Question: I have a responsive image which transitions on hover. When the image is at 100% width, the hover transition works fine. However, in FF21, when you shrink the browser window down to a size where the image starts shrinking, and then hover over the image, at some sizes there is a small but perceptible shift upwards (of the background image). It is a very small shift, and it doesn't occur at every width (strangely).

I've tried IE and Chrome as well, and they don't show this behavior. So it seems to be FF specific. It looks like it's resizing the image to be 1px less high. Does anyone know why that is, and how to fix it? (jfiddle link below so you can see for yourself)
<URL>
HTML
'''
<body>
<figure>
<h2><a href="#">Title</a></h2>
<a href="#"><img src="http://placehold.it/500x450" /></a>
</figure>
</body>
'''
CSS
'''
* {
margin: 0;
padding: 0;
box-sizing: border-box;
-moz-box-sizing: border-box;
-webkit-box-sizing: border-box;
}
html, body {
width: 100%;
font-size: 100%;
}
/*========================================
============== CENTER IMAGES =============
========================================*/
body {
text-align: center;
}
/*========================================
=========== RESPONSIVE IMAGES ============
========================================*/
figure, figure > a, img {
max-width: 100%;
}
/*========================================
============ GENERAL STYLING =============
========================================*/
figure h2 {
text-align: center;
font-style: italic;
font-size: 1.75rem; /* 16 x 1.75 = 28px */
font-weight: normal;
}
figure h2 a {
text-decoration: none;
color: black;
}
/*========================================
============ HOVER TRANSITION ============
========================================*/
figure {
padding: 1rem 1rem 2rem;
position: relative;
display: inline-block;
}
figure h2 {
margin: -1rem 0 0 -1rem; /* offset the figure padding */
z-index: 2;
position: absolute;
line-height: 0;
width: 100%;
top: 50%;
}
figure h2 a {
z-index: 1;
color: rgba(255,255,255,0);
-webkit-transition: color 0.3s ease-in-out;
-moz-transition: color 0.3s ease-in-out;
-o-transition: color 0.3s ease-in-out;
transition: color 0.3s ease-in-out;
}
figure:hover h2 a {
color: rgba(255,255,255,1);
}
figure > a {
display: inline-block;
line-height: 0;
background: black;
box-shadow: 0 2px 5px black;
}
img {
opacity: 1;
-webkit-transition: opacity 0.3s ease-in-out;
-moz-transition: opacity 0.3s ease-in-out;
-o-transition: opacity 0.3s ease-in-out;
transition: opacity 0.3s ease-in-out;
}
figure:hover img {
opacity: 0.5;
}
'''
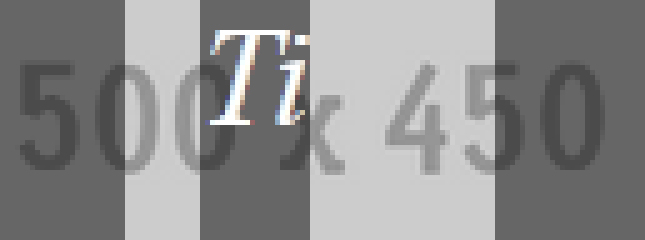
Answer: This is a known bug using firefox, the issue has already been brought up <URL>
And here is the link to the <URL>
Apparent fix:
applying 'box-shadow: #000 0em 0em 0em;' to the css 'img' tag